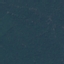
Label: Forest